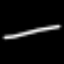
Label: fork